Interaction volume radius: 5 \u00c5
Interaction volume height: 20 \u00c5
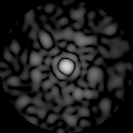
Disorder parameter: 0.834